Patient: sex F, age 39
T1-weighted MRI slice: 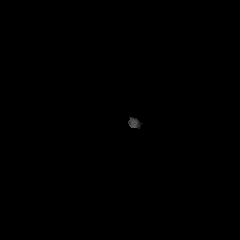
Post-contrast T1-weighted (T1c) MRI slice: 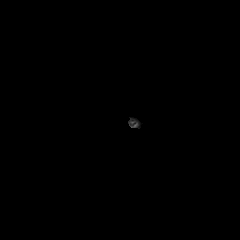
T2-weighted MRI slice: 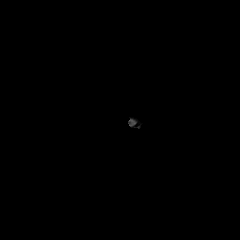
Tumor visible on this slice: no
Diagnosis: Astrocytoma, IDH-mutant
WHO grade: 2